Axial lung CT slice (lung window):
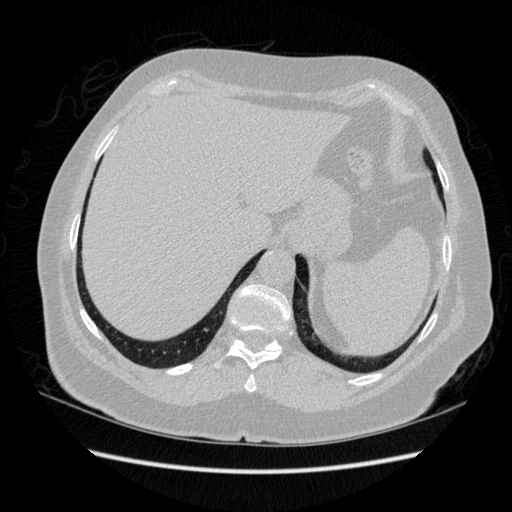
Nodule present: no